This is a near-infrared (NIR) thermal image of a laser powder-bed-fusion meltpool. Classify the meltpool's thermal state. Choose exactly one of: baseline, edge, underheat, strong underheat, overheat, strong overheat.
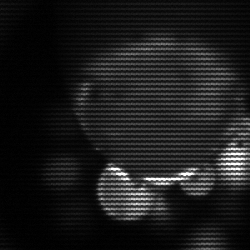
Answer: edge